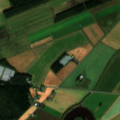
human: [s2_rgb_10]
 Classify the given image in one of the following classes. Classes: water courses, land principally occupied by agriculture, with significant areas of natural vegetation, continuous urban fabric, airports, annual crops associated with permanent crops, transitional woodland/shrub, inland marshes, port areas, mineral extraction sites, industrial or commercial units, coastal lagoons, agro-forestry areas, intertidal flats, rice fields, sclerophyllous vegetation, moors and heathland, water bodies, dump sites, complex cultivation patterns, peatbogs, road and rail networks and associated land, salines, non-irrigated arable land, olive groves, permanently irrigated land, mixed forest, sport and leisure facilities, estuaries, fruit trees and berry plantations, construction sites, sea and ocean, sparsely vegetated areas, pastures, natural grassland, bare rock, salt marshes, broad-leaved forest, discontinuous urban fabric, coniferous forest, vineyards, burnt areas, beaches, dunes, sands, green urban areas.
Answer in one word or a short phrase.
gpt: non-irrigated arable land, coniferous forest, mixed forest, water courses